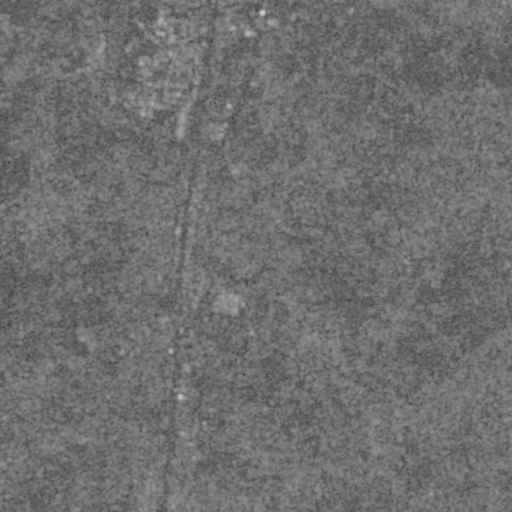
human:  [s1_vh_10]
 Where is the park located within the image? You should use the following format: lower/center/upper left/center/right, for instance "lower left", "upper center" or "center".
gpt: The park is located in the upper left of the image.
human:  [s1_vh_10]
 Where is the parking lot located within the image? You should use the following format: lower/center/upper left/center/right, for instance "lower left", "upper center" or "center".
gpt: The parking lot is located in the upper left of the image.
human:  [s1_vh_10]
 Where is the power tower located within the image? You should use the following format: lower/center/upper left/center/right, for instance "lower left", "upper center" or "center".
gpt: The power tower is located in the upper left of the image.
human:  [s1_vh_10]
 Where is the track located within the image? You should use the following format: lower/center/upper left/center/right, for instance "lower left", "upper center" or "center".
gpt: The track is located in the upper left of the image.
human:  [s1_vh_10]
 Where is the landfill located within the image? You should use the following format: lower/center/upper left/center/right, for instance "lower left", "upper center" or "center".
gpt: There is no landfill in the image.

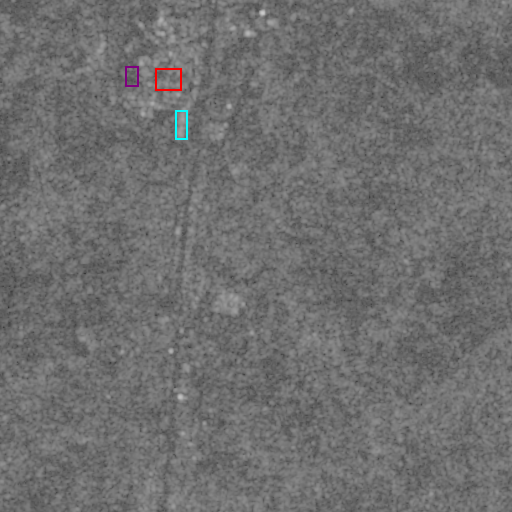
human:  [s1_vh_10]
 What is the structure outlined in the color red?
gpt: The structure outlined in red is a park.
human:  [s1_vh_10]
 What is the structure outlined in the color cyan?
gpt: The structure outlined in cyan is a parking lot.
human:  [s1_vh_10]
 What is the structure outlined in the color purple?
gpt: The structure outlined in purple is a track.
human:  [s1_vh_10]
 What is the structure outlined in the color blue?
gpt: There is no blue outline.